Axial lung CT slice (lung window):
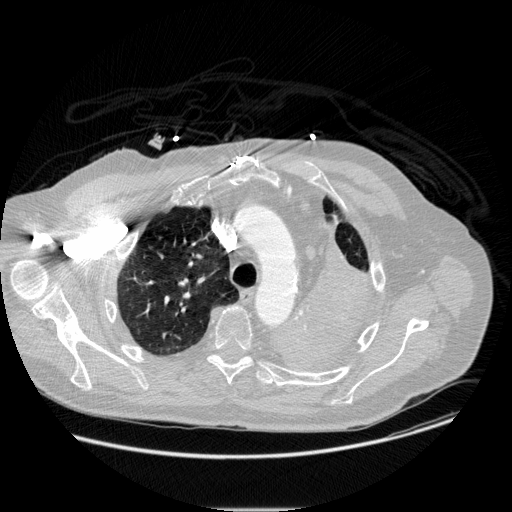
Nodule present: no